Interaction volume radius: 5 \u00c5
Interaction volume height: 35 \u00c5
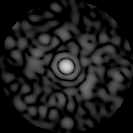
Disorder parameter: 0.8477